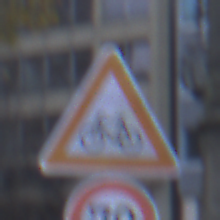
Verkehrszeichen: RadverkehrRechts
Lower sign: Geschwindigkeit70
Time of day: SunriseSunset
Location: Outdoor (Urban)
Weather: PartlyCloudy
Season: NotSpecified
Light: Natural